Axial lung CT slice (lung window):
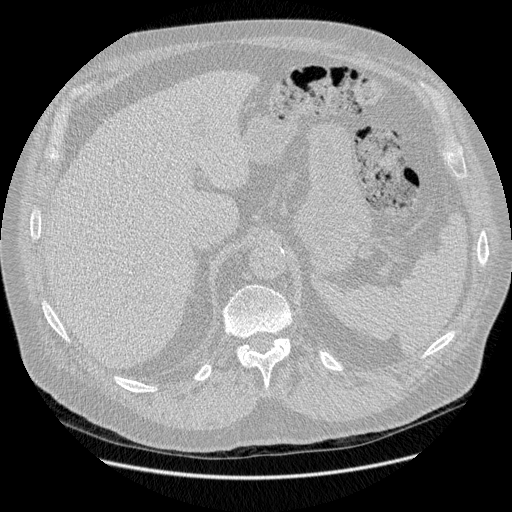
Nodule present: no